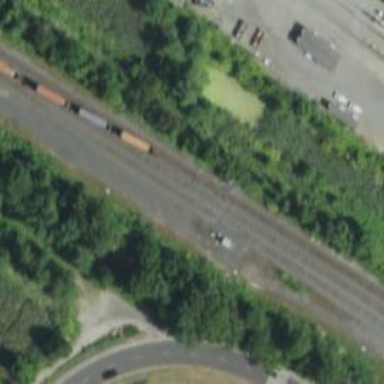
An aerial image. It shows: Abandoned railway on embankment.